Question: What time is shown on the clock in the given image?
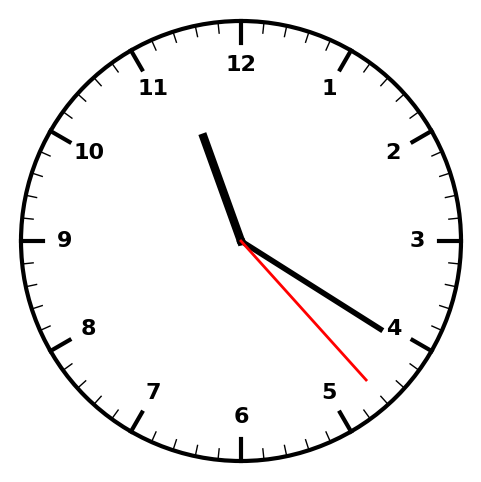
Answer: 11:20:23